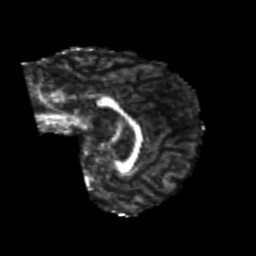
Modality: FA
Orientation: sagittal
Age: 26
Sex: female
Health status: healthy
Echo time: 0.074 s